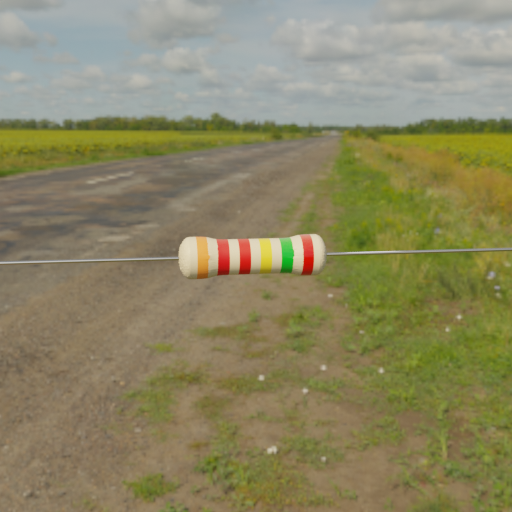
Resistor colour bands (in order): orange, red, red, yellow, green, red